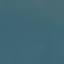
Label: SeaLake